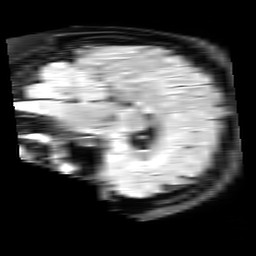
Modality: FLAIR
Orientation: sagittal
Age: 34
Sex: female
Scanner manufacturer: philips
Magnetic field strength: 3 T
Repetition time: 11 s
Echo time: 0.12 s